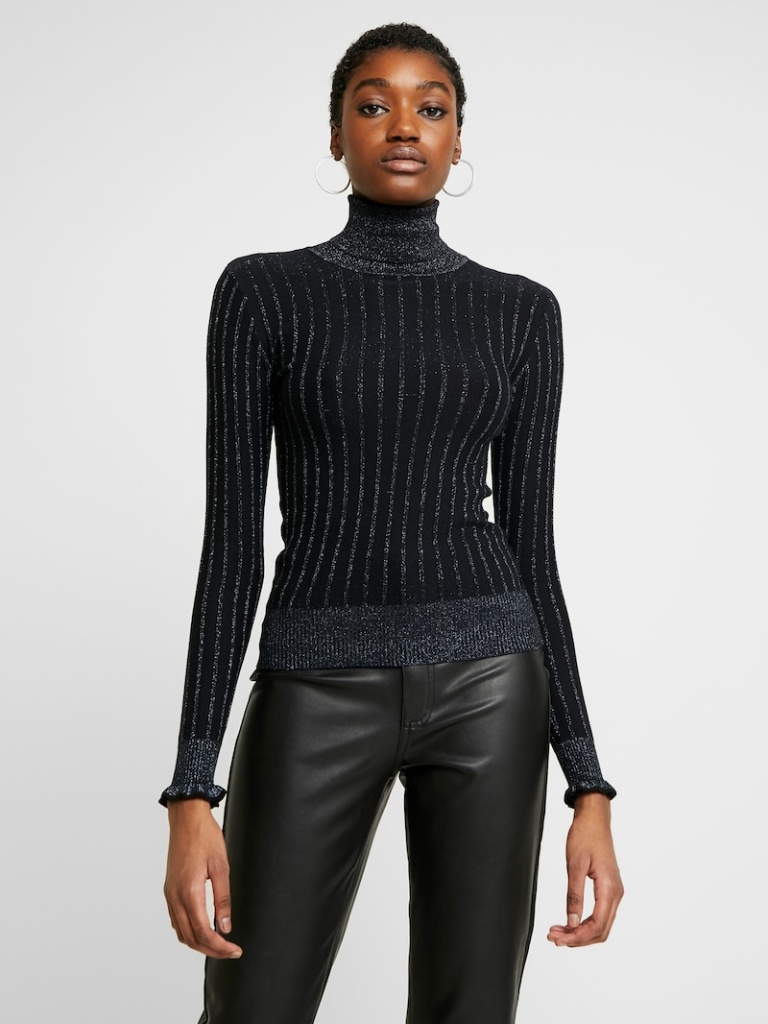
knit tight a long-sleeved with the sleeves down waist length Fully Tucked in turtleneck sweater